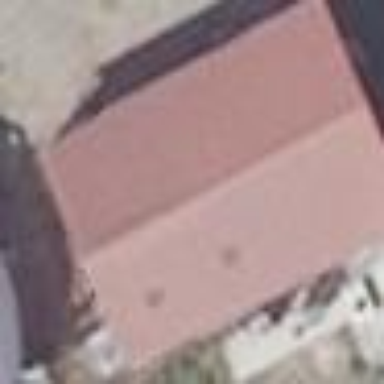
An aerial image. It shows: Gabled red roof on farm auxiliary building. The roof is oriented along the structure.